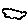
Label: cloud